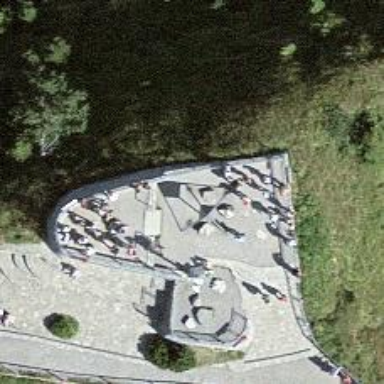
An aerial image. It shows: Viewpoint popular for tourists.